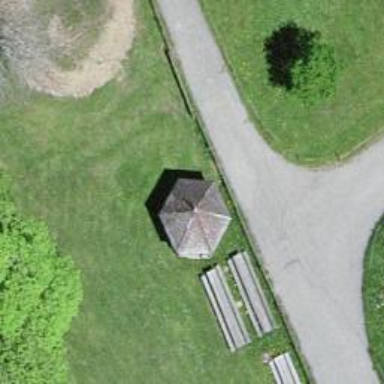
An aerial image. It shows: Shelter.